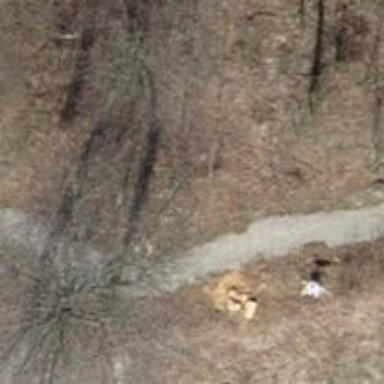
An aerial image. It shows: Compacted path road.